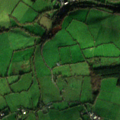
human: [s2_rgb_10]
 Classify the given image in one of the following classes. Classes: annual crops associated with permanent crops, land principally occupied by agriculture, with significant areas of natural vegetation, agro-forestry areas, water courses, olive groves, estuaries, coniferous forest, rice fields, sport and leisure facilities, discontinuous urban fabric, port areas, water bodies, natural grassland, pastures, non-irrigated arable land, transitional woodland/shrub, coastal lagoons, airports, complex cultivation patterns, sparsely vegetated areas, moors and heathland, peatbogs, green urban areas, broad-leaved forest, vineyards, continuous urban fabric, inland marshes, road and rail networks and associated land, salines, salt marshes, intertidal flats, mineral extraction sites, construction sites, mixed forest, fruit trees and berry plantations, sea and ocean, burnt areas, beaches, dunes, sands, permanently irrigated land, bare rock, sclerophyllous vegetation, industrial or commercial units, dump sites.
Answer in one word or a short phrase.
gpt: pastures, complex cultivation patterns